Interaction volume radius: 5 \u00c5
Interaction volume height: 20 \u00c5
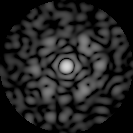
Disorder parameter: 0.6917